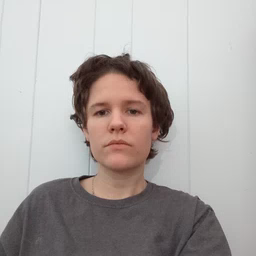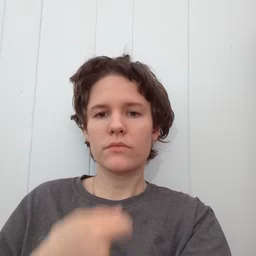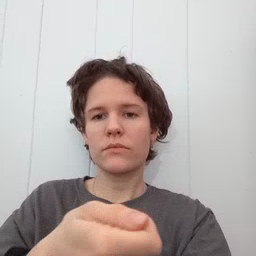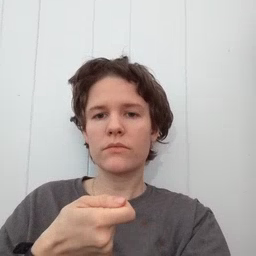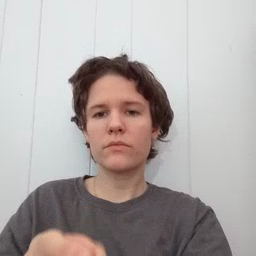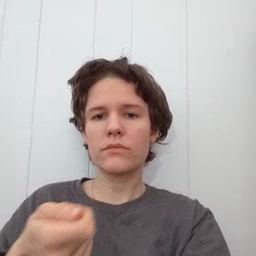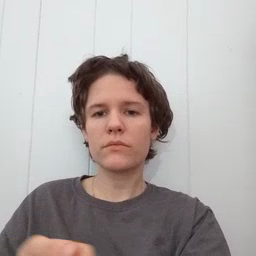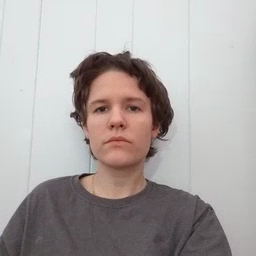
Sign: vacuum